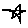
Label: star